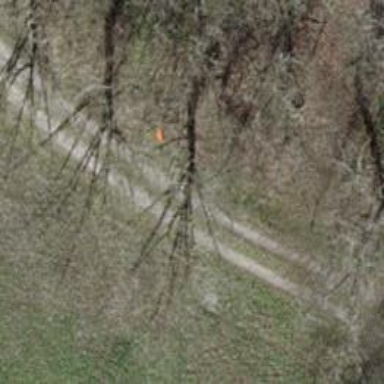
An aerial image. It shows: Aerial marker.